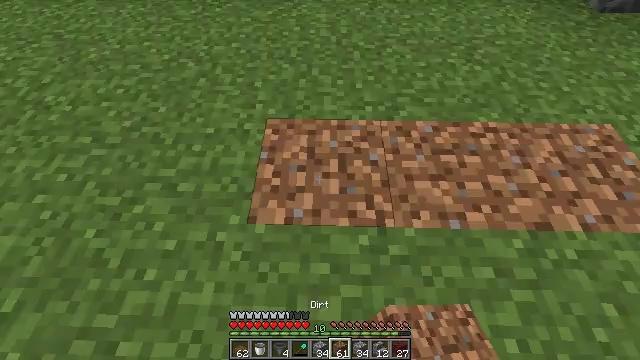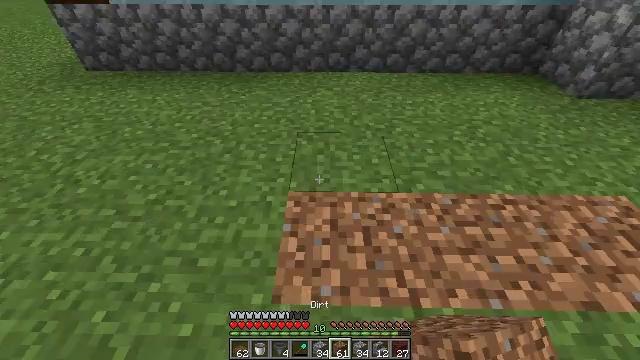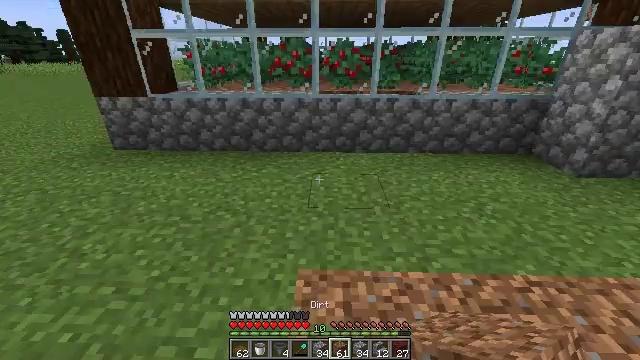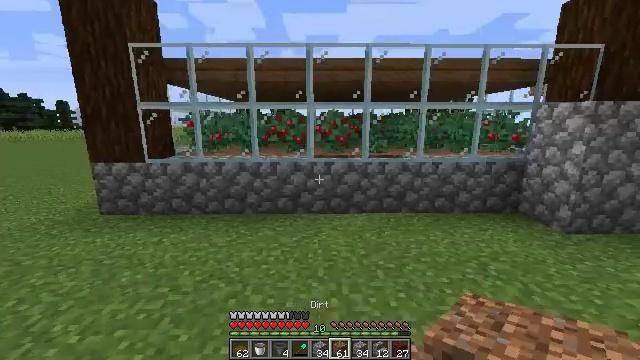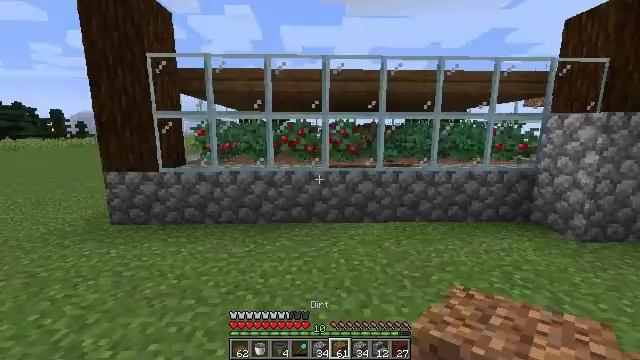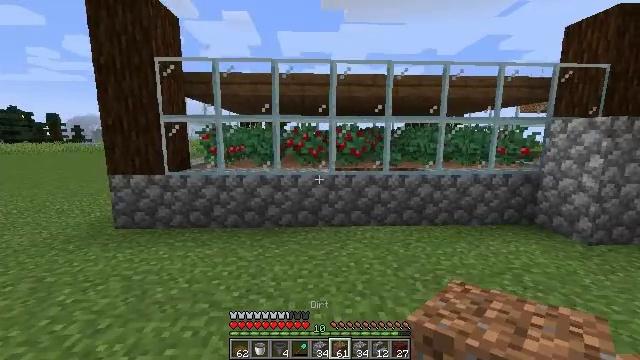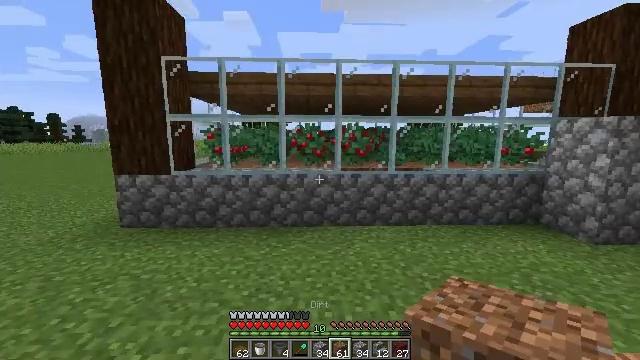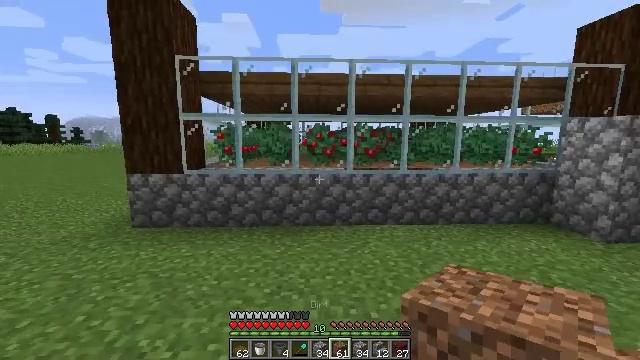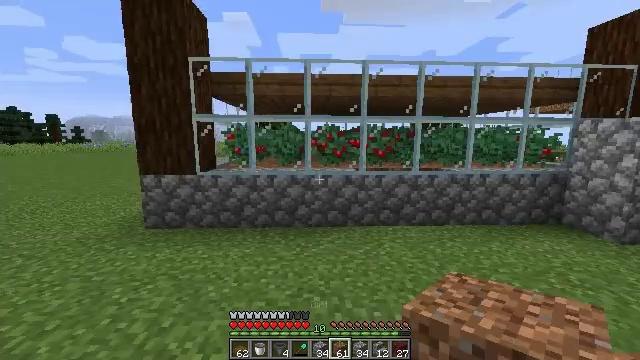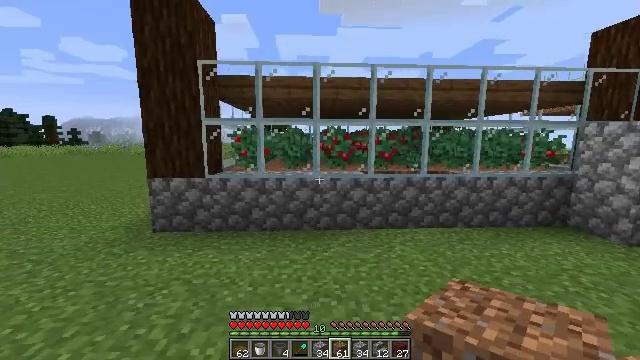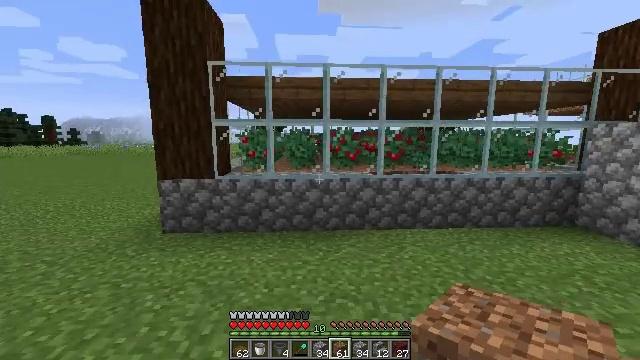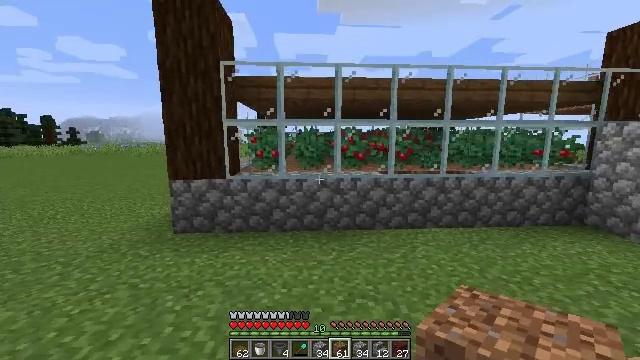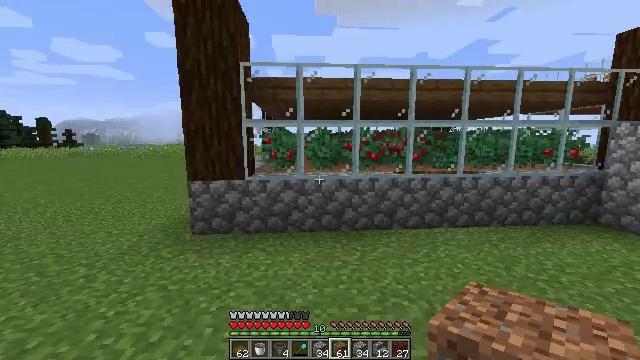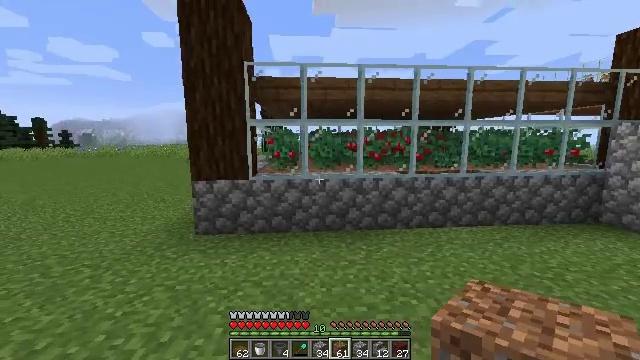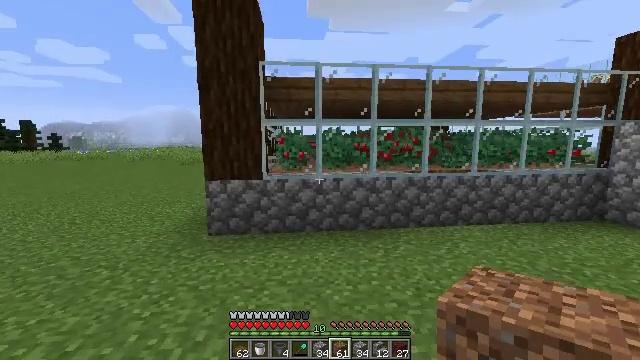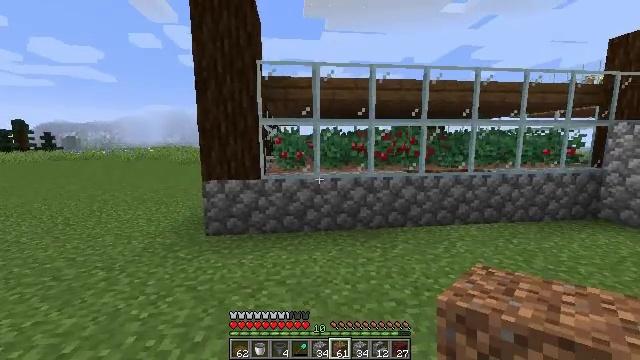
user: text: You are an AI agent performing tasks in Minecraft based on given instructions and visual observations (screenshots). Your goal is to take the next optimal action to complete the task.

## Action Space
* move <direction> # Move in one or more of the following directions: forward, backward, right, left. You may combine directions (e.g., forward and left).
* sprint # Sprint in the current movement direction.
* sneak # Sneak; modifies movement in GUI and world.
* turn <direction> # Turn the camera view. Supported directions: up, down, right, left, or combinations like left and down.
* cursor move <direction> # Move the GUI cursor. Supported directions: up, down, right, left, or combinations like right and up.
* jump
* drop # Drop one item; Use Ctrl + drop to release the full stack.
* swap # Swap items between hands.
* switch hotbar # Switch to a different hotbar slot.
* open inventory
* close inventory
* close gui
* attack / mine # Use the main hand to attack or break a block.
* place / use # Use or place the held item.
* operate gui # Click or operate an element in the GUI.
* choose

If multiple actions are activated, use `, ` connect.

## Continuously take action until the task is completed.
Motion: motion action
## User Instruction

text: Transform cobblestone into a cobblestone wall at the crafting table.
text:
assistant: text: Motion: move left, turn up
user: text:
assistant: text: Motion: move left, turn up
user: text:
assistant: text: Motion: move left, turn right and up
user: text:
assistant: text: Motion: move left, turn right and up
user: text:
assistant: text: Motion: move left
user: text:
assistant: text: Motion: move left
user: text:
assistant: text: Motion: move left
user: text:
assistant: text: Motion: move left
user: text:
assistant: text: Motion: move left
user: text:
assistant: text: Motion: move left
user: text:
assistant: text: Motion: move left
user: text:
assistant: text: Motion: move left
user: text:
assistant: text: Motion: move left
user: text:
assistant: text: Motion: move left, turn right
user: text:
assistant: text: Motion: move left
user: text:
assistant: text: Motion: move left, turn right
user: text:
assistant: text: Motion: move left, turn right
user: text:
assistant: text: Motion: move left, turn right
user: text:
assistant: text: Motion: move left
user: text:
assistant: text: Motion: move left, turn right
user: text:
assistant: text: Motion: move left, turn right
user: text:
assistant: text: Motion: move left, turn right
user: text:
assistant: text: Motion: move left, turn right
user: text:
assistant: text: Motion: move left, turn right
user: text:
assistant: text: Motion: move left, turn right
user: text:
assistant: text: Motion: move left
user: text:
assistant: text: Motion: move left
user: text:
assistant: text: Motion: move left
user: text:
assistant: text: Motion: move left
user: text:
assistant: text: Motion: move left, turn right